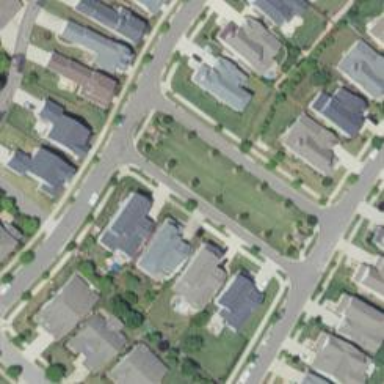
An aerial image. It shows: Residential road with asphalt surface and separate sidewalk.